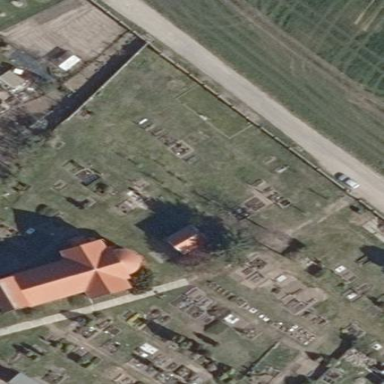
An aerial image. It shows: Graveyard.